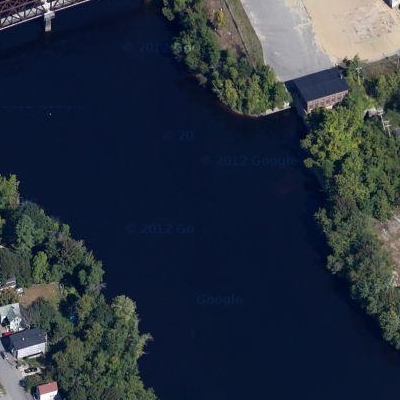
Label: RiverLake